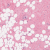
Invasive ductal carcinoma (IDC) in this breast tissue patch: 0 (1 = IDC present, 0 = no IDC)